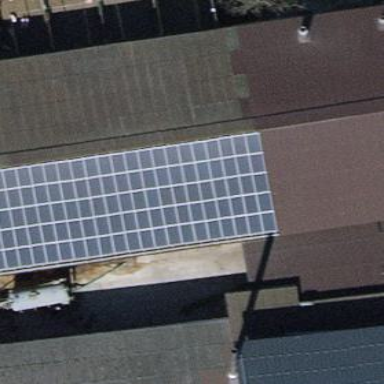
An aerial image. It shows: View of roof of building.